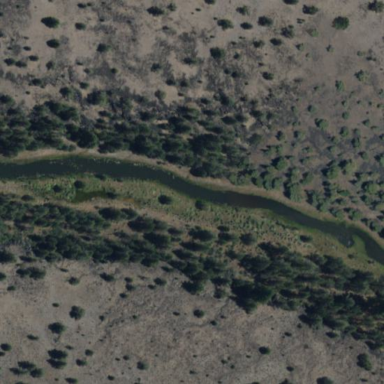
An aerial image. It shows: Stream or river flowing in natural setting.